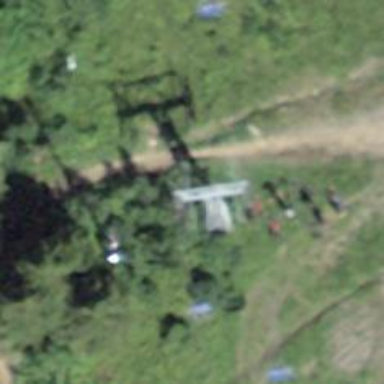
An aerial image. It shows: Pylon used for aerialway.